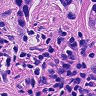
Metastatic tissue present: yes